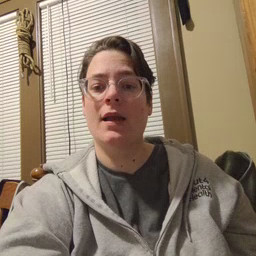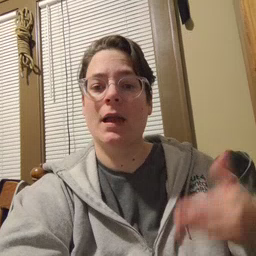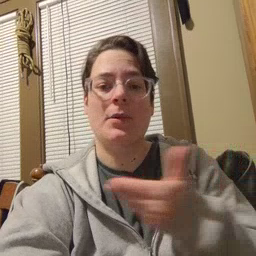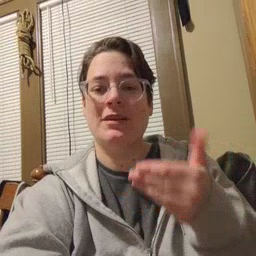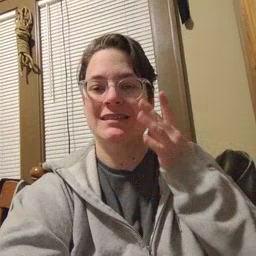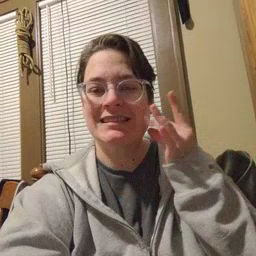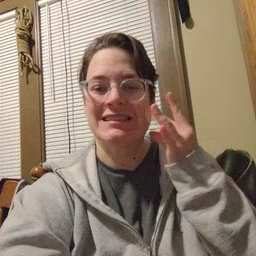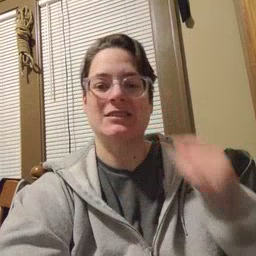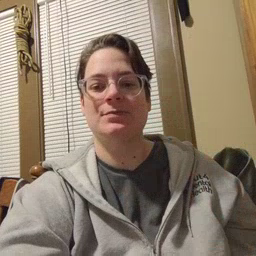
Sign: kitty